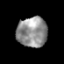
Tissue: prostate
Cell type: T cells
Senescence score: 0.3306
Nuclear area (px): 896
Mean DAPI intensity: 144.978